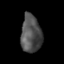
Tissue: lung
Cell type: Epithelial cells
Senescence score: 0.2178
Nuclear area (px): 753
Mean DAPI intensity: 80.873